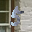
Label: 5